Question: Good day everybody.
I have searched for hours on a reson for the way php behaves with a query that I have with no avail.. any assistance would be appreciated.
I am creating a simple application where the customer will sign on a tablet and the signiture need to be stored in the db along with other order details as a proof of delivery.
The image field datatype is BLOB.
While storing an image in the database is not the best way to go, it is a part of the requirements so there is no way around it. The signature is stored correctly in the database, using MySQL workbench viewer to retrieve the data actually shows the Base64 image string, and when it is copied and placed within a '' tag it displays correctly.
When I try to query the database to retrieve the image I get "Warning: Invalid argument supplied for foreach()" which means that I have an error in the sql statement. When I use the same query in phpMyAdmin or MySQL Workbench I get results.
The query I use is as follows:
'''
$order_details_stmt = $db->query("SELECT *
FROM dms_dl_delivery_details
WHERE 'way_bill_number' = '$waybill_no'");
foreach($order_details_stmt as $row3){
$signature = $row3['reciepient_signature'];
$invoice_book = $row3['reciept_book'];
$invoice_no = $row3['reciept_no'];
$recieved_by = $row3['recieved_by'];
}
'''
To echo the signature I use '<img src="<?php echo $signature; ?>">', but I don't even get there. If I do 'var_dump($order_details_stmt);' I get boolean false, however, all the other variables I get from the query work fine: $invoice_book, $invoice_no, and $recieved_by are echoed correctly in the output page.
the table create statement is as follows:
'''
CREATE TABLE 'dms_dl_delivery_details' (
'id' bigint(20) NOT NULL AUTO_INCREMENT,
'way_bill_number' varchar(20) COLLATE utf8_unicode_ci NOT NULL,
'sender_customer_id' varchar(16) COLLATE utf8_unicode_ci NOT NULL,
'way_bill_date_time' datetime NOT NULL,
'pick_up_address_id' varchar(13) COLLATE utf8_unicode_ci NOT NULL,
'reciepient_signature' blob NOT NULL,
'reciept_book' char(4) COLLATE utf8_unicode_ci NOT NULL,
'reciept_no' char(4) COLLATE utf8_unicode_ci NOT NULL,
'recieved_by' varchar(45) COLLATE utf8_unicode_ci NOT NULL,
PRIMARY KEY ('id'),
UNIQUE KEY 'way_bill_number_UNIQUE' ('way_bill_number')
)
ENGINE=InnoDB
DEFAULT CHARSET=utf8
COLLATE=utf8_unicode_ci;
'''
I'm using PHP 5.4.12 and MySQL 5.6.12
Any thoughts on what am I doing wrong here?
Thanks!

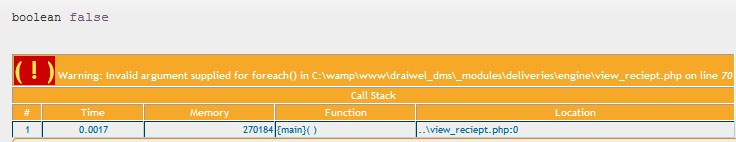
Answer: What happens if you use the prepare-execute method...
'''
$stm = $dbh->prepare($sql);
$stm->execute();
$result = $stm->fetchAll();
foreach (
'''